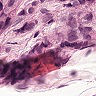
Metastatic tissue present: yes